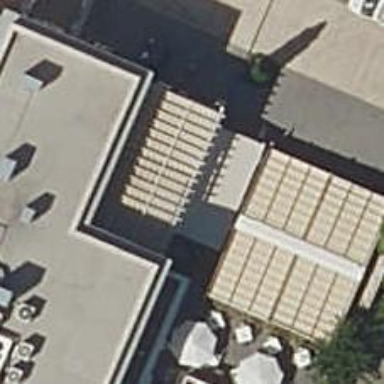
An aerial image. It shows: Restaurant.